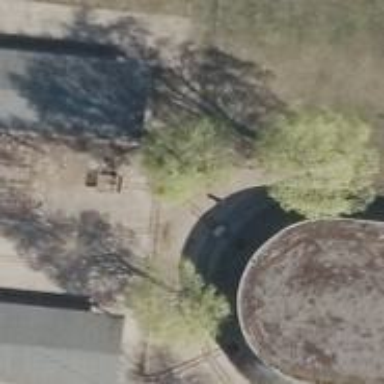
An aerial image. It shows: Railway turntable.